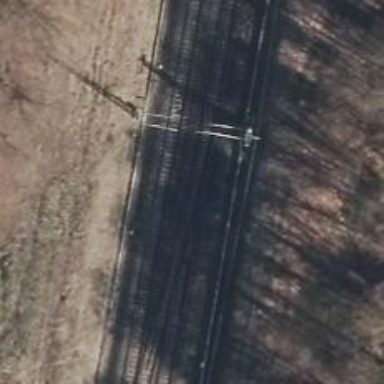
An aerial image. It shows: Railway track with contact line for electrification.